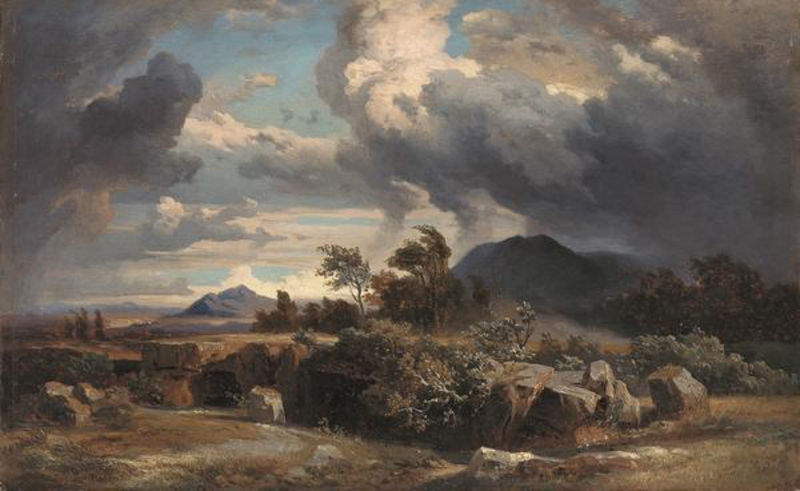
Titel: Stürmischer Abend
Künstler: Johann Wilhelm Schirmer
Standort: München
Institution: Neue Pinakothek
Schlagwörter: baum, berg, blau, dunkel, felsen, gemälde, gewitter, himmel, schatten, weiß, wolken, bäume, grün, impressionismus, landschaft, ocker, braun, grau, hell, hintergrund, licht, schwarz, gras, weg, wiese, wolke, beige, stein, steine, ebene, feld, felder, ferne, gräser, horizont, hügel, natur, strauch, weite, wind, busch, büsche, gebüsch, sonne, sträucher, pflanzen, höhle, wald, bewegt, düster, italien, berge, fels, gebirge, romantik, angst, sturm, stürmisch, unwetter, wetter, stimmung, steppe, regen, dunkelgrau, himmeö, bewölkung, bedrohlich, staub, ruinen, bedrohung, hellgrau, griechenland, historismus, wildnis, gesträuch, brocken, kitsch, sünde, drama, koch, joseph anton koch, gründerzeit, rottmann, klassizistisch, sizilien, südlich, biedermaier, zyklus, unheil, landschaftsgemälde, stimung, bö, olevano, eind, gelandscgaft, seteine, bidermauer